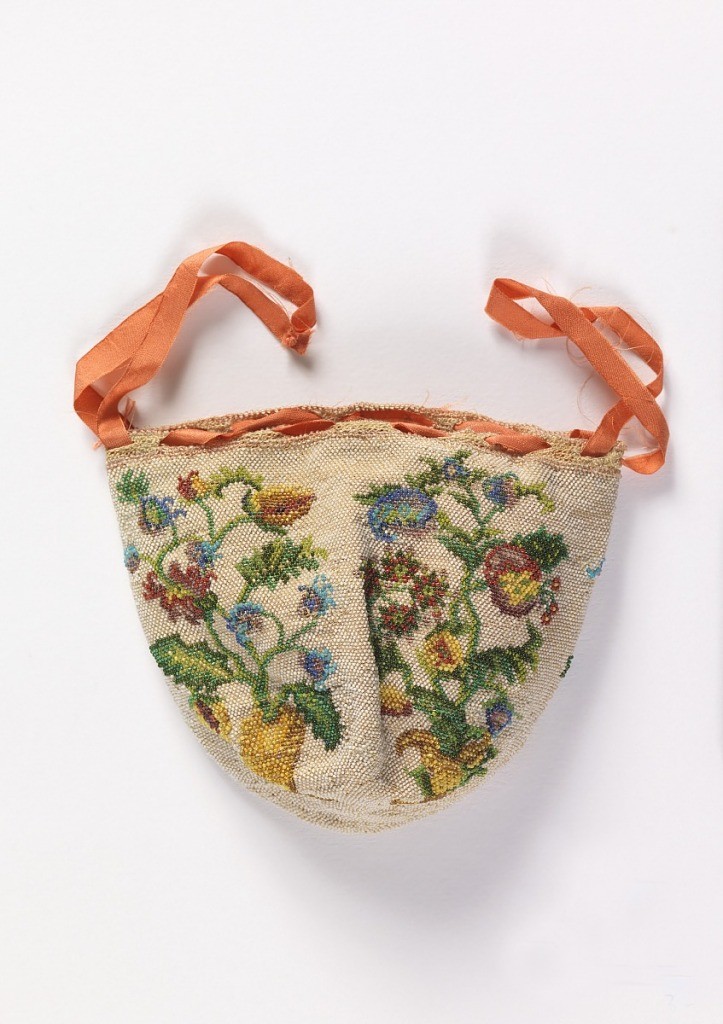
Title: Bag
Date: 18th century
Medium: silk and glass beads Technique: looping incorporating strung beads; worked as a tube starting at the top
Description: Small bag with four sprays of multicolored flowers coming out of yellow bases on a white background lined with rose colored silk. Drawstring ribbon of salmon colored silk.